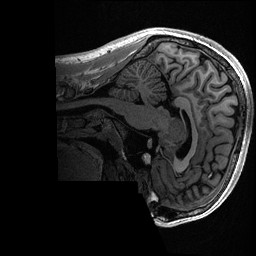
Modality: T1w
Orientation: sagittal
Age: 21
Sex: male
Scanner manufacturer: ge
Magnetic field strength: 3 T
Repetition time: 0.006952 s
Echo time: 0.00292 s